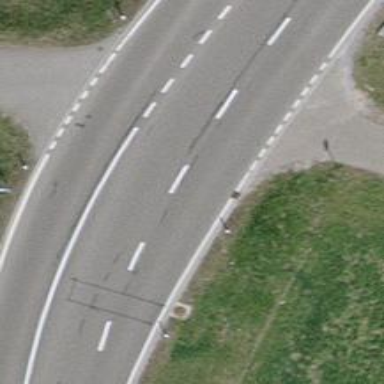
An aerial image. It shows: Secondary road with asphalt surface.